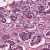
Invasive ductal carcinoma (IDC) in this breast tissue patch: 1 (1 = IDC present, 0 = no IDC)